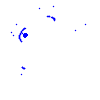
Particle: electron